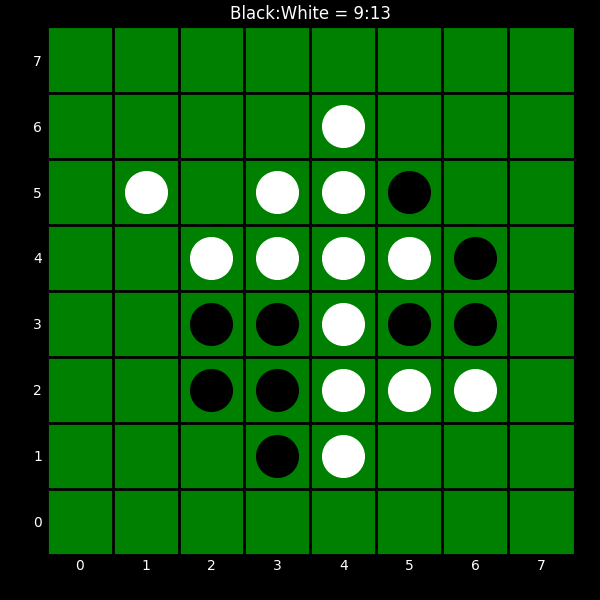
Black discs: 9
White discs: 13